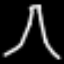
Label: The Eiffel Tower